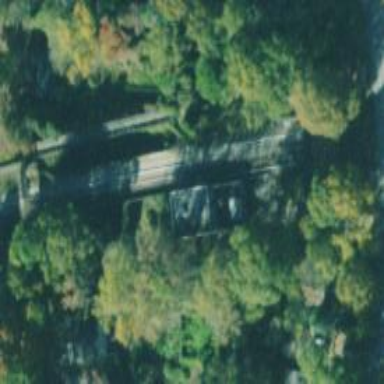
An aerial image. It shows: Bridge with electrified rails.